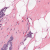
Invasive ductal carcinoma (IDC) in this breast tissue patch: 1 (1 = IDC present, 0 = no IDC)